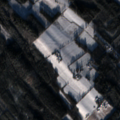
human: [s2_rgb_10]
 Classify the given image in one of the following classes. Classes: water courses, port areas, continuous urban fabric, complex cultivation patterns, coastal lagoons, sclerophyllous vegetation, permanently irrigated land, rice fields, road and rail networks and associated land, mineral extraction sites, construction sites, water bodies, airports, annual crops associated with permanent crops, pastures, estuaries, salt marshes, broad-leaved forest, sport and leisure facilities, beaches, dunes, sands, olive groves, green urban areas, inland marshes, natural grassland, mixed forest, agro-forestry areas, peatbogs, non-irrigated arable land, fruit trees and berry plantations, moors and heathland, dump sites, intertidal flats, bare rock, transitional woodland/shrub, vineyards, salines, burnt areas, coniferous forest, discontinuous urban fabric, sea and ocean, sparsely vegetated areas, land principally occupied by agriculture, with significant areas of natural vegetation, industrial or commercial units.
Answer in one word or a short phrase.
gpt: non-irrigated arable land, coniferous forest, mixed forest